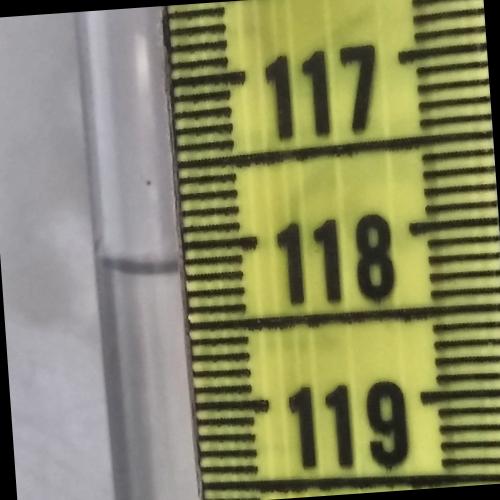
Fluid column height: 118.1 cm